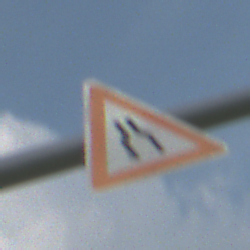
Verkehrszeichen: VerengteFahrbahn
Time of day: MorningAfternoon
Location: Outdoor (Nature)
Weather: PartlyCloudy
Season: NotSpecified
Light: Natural